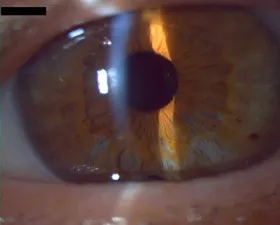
Left eye, 6 months post DMEK surgery (personal photo archive - Dr. Alina Gheorghe).
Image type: medical_photograph (other_medical_photograph)